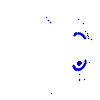
Particle: electron